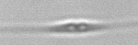
Label: Cylindrotheca